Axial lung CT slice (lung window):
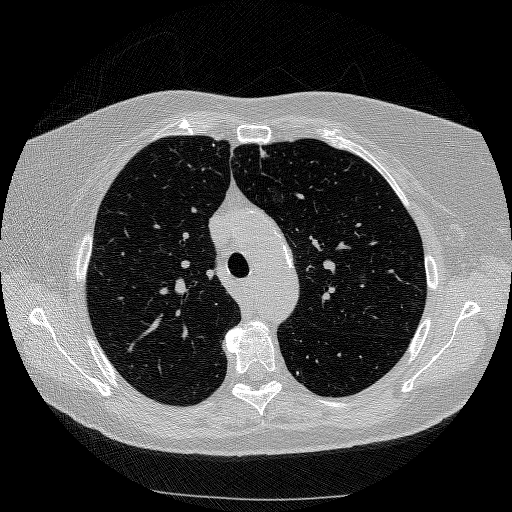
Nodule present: yes
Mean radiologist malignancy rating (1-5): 3.5